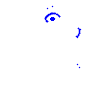
Particle: pion